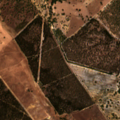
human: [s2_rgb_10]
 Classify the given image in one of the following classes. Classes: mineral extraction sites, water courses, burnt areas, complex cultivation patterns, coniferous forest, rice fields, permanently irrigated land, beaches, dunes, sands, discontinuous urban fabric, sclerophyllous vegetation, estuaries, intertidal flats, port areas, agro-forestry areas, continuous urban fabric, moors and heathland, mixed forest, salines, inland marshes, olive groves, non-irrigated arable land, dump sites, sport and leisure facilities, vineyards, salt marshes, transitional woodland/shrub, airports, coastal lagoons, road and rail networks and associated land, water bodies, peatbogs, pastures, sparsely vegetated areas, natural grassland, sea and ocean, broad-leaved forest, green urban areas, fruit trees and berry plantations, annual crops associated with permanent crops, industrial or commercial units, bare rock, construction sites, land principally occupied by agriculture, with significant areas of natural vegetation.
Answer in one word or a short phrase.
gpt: pastures, agro-forestry areas, broad-leaved forest, transitional woodland/shrub